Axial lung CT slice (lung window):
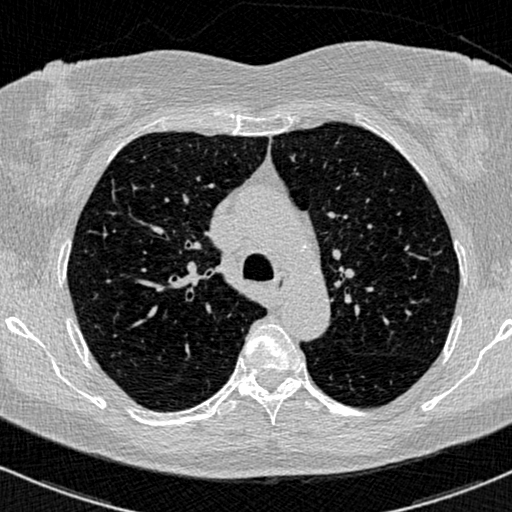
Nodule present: no